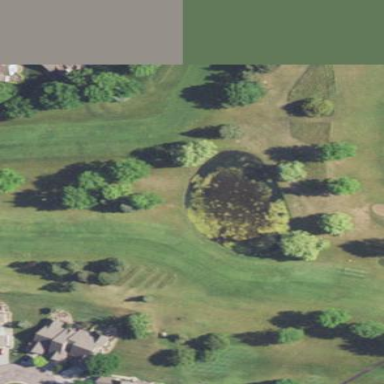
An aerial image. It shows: Picturesque scene of golf course with lateral water hazard.